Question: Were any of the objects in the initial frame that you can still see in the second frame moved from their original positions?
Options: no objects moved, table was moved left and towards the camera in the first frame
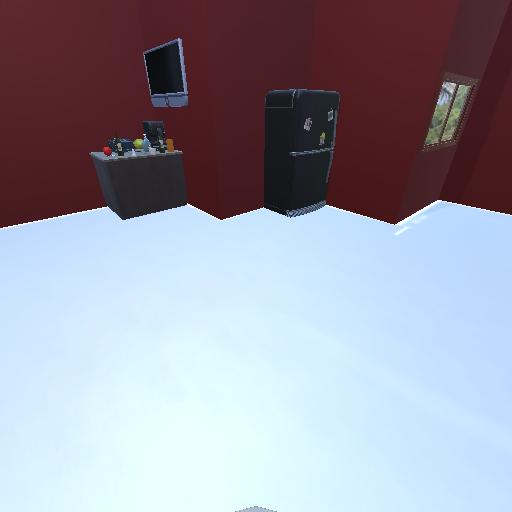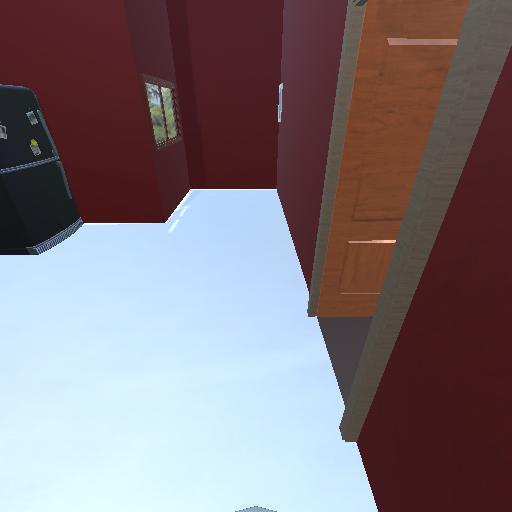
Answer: no objects moved